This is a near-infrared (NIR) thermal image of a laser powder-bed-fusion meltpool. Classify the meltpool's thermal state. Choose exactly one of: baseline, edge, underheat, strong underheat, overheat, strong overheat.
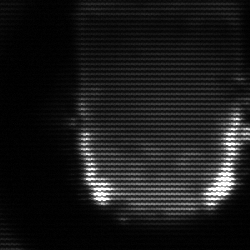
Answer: baseline